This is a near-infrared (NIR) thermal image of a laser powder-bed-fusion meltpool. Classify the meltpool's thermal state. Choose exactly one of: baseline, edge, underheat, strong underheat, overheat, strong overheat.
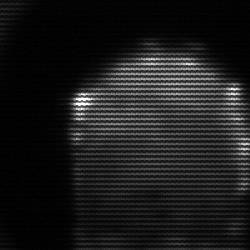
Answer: edge